Question: What I'm referring to is a documented bug: <URL>. Basically, when I use an older Android emulator or device, I do get a mobile-sized page for authorization: .
Has anyone found a fix for this? All I know is to add btmpl=mobile to the authentication query during the OAuth process, and apparently that's not enough. The login (authentication) page shows up fine, mobile-style, on both old and new emulators and devices; it's just the authorization page that's a problem.
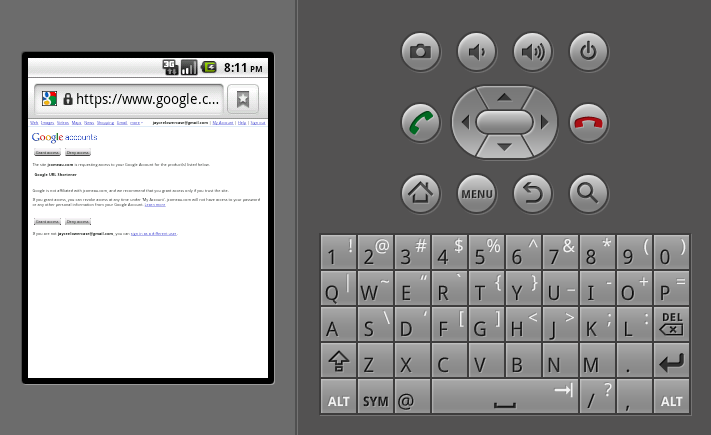
Answer: I don't believe it. It just started working. Not when using signpost, but with my own OAuth code the authorization page shows up fine:
Sqeaky wheel gets the grease. Thanks Google!